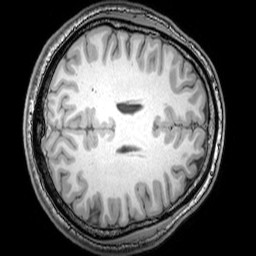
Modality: T1w
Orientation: axial
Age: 24
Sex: male
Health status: healthy
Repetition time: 0.081 s
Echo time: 0.037 s